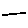
Label: line